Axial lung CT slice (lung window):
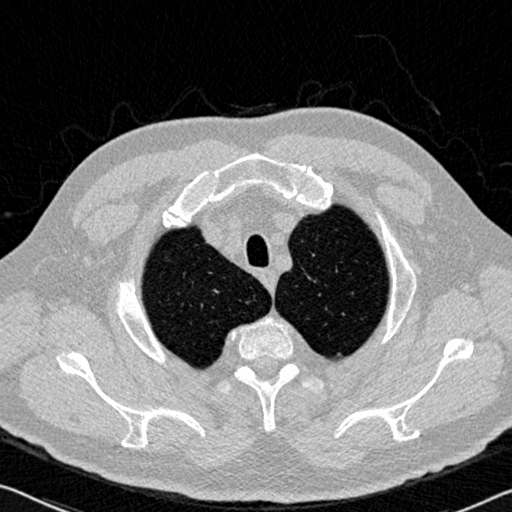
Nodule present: no